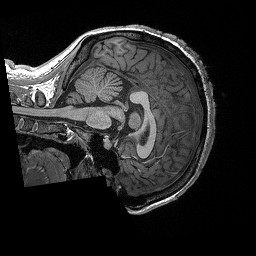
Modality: T1w
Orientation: sagittal
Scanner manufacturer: siemens
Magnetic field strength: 3 T
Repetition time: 2.3 s
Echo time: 0.00294 s